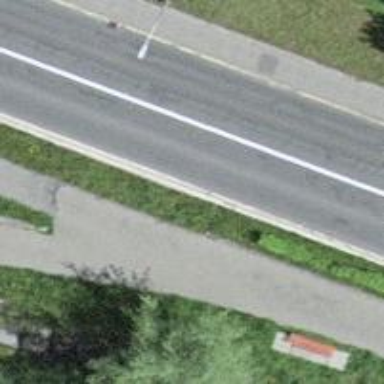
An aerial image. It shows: Bus stop with designated public transport stop position.